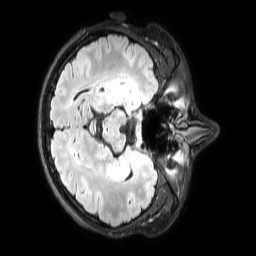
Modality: FLAIR
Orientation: axial
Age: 23
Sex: male
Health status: healthy
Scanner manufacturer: philips
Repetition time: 4.8 s
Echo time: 0.297 s